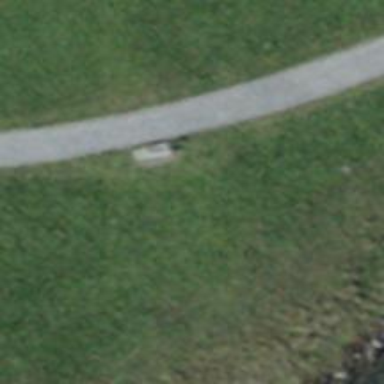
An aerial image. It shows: Bench for seating.